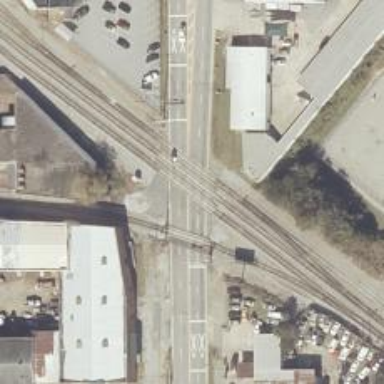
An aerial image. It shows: Level crossing with lights on the railway.